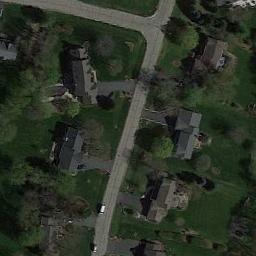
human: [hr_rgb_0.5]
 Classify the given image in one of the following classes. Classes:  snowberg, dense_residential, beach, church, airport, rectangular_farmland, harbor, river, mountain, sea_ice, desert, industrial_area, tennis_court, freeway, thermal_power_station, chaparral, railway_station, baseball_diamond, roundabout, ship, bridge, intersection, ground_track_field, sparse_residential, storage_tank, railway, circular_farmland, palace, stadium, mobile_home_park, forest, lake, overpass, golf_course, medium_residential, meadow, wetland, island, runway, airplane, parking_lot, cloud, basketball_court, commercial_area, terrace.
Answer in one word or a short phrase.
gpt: medium_residential